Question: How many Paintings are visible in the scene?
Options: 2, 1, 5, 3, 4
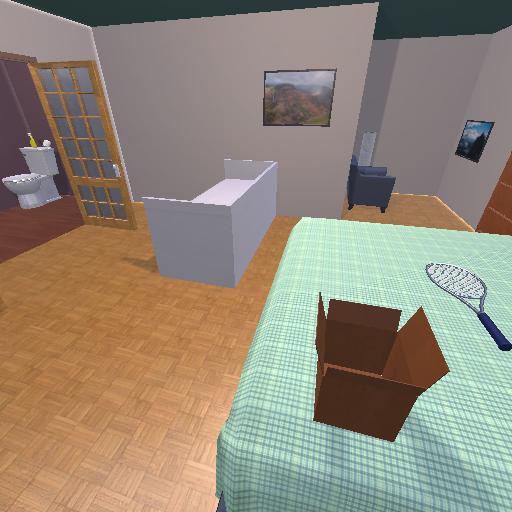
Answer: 2